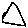
Label: triangle